Interaction volume radius: 5 \u00c5
Interaction volume height: 15 \u00c5
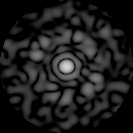
Disorder parameter: 0.872